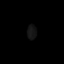
Tissue: lung
Cell type: Endothelial cells
Senescence score: 0.7016
Nuclear area (px): 129
Mean DAPI intensity: 20.837